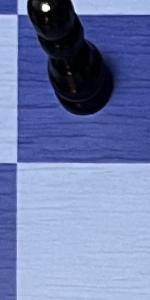
Label: Empty